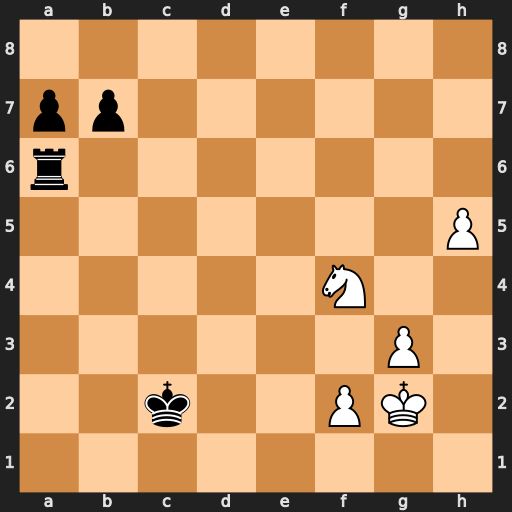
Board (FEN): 8/pp6/r7/7P/5N2/6P1/2k2PK1/8
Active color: w
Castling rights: -
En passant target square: -
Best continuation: g4 b5 g5